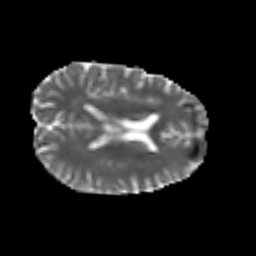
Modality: MD
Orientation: axial
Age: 27
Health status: ill
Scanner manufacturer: philips
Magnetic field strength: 3 T
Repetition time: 9 s
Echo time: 0.127 s